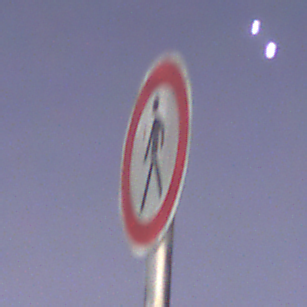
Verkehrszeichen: VerbotFussgaenger
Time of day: Night
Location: Outdoor (Suburban)
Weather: PartlyCloudy
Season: NotSpecified
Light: Artificial